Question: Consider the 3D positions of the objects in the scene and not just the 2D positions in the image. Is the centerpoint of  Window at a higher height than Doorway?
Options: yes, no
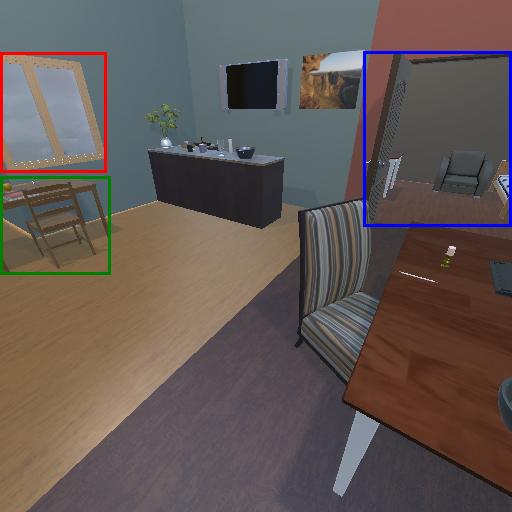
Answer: yes